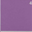
Piece: xx